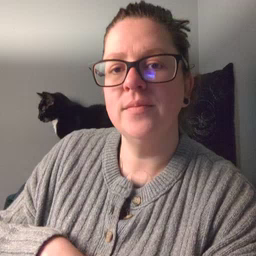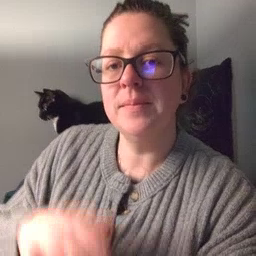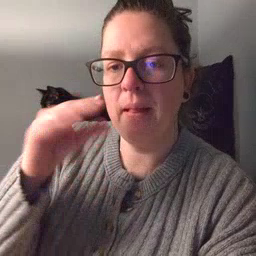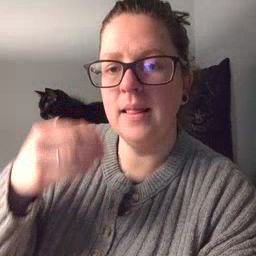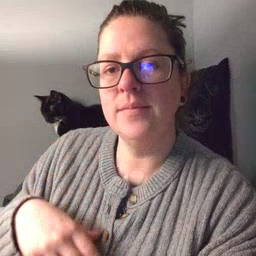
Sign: smile